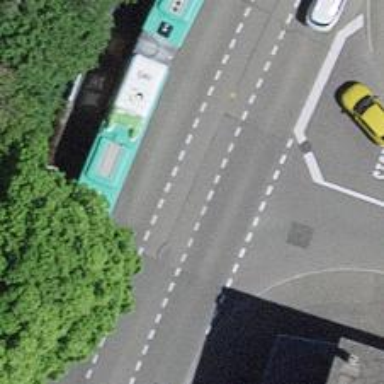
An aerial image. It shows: Bus stop equipped with public transport stop position.